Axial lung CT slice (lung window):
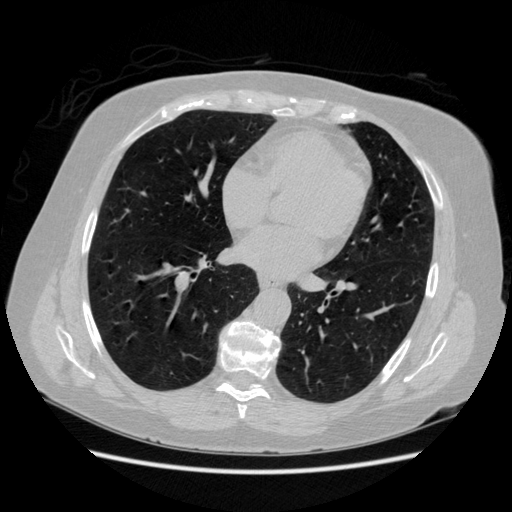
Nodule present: no